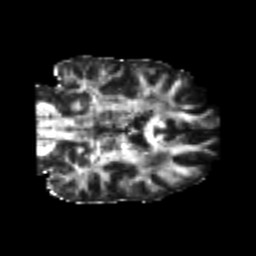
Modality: FA
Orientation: coronal
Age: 25
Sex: male
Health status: healthy
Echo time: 0.074 s